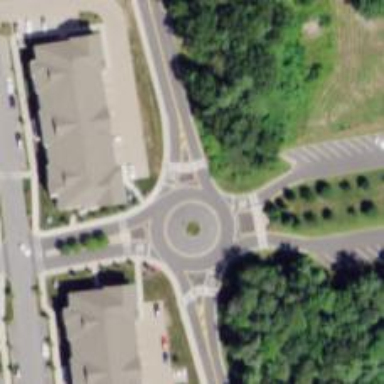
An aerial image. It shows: Roundabout on residential road with asphalt surface.